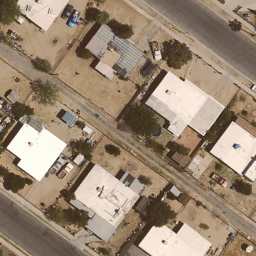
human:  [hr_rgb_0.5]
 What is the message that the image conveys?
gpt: medium residential